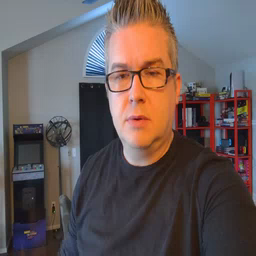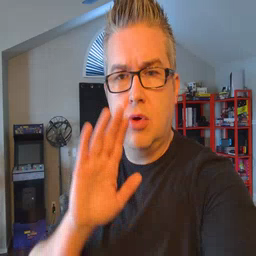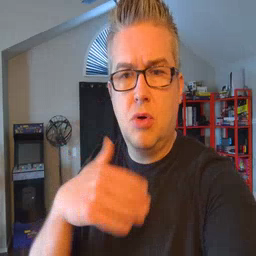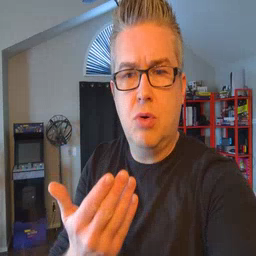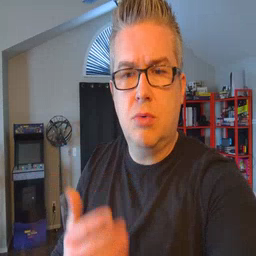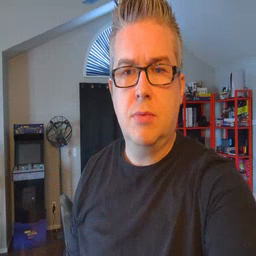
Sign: all